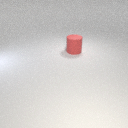
large red rubber cylinder